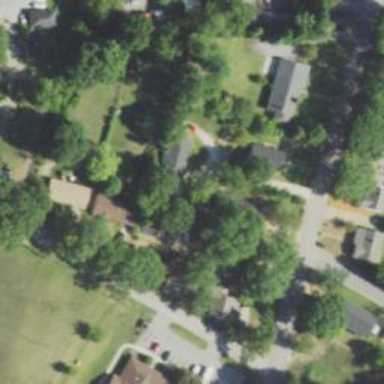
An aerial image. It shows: Driveway leading to service road.